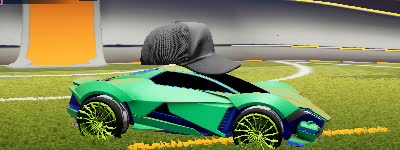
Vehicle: werewolf